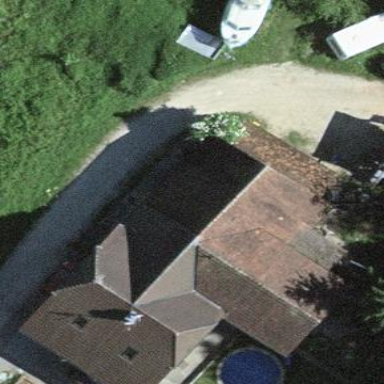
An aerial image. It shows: Farm building.